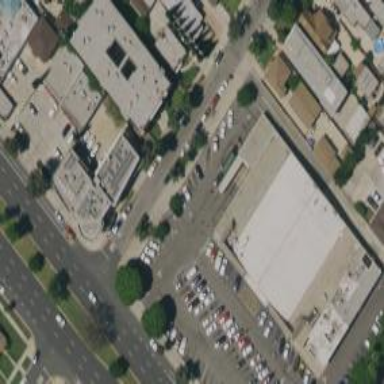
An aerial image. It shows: Retail building.